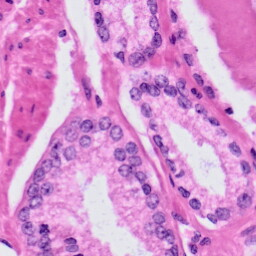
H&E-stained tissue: Prostate